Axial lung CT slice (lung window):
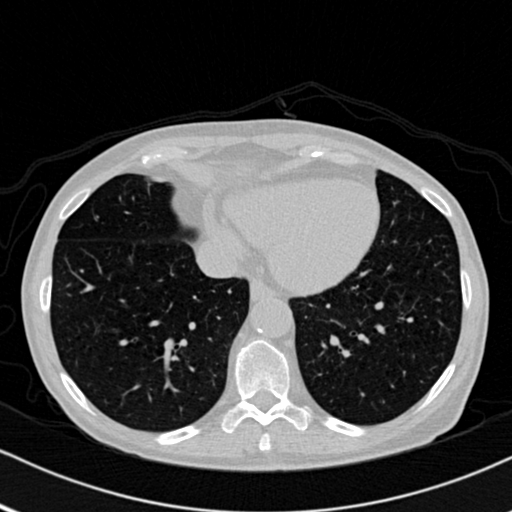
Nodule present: no